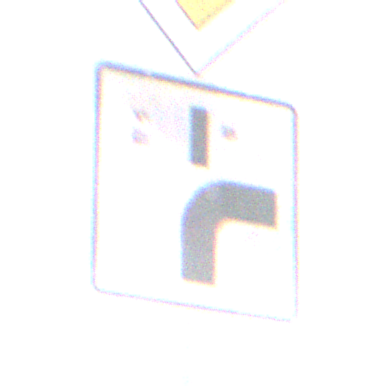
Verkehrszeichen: VerlaufVorfahrtsstrasse8
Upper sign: Vorfahrtsstrasse
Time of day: SunriseSunset
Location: Outdoor (RoadRail)
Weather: PartlyCloudy
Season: NotSpecified
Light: Natural